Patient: sex F, age 69
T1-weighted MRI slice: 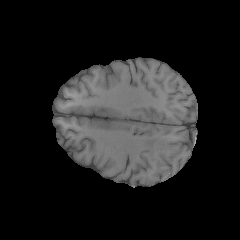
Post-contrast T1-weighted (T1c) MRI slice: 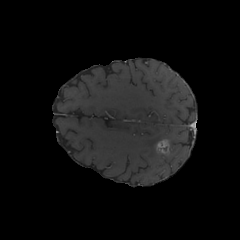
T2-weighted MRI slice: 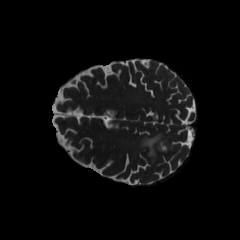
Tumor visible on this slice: yes
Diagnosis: Glioblastoma, IDH-wildtype
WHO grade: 4